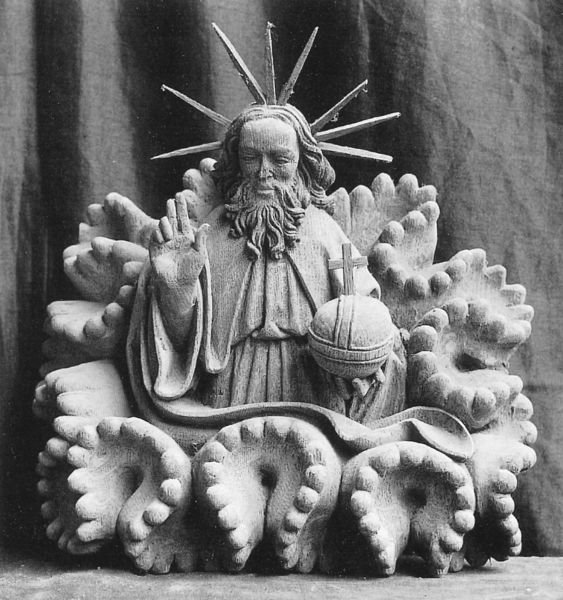
Titel: Gottvater aus dem Auszug des Dreifaltigkeitsretabels
Künstler: Arnt van Tricht
Standort: Kalkar, Nikolaikirche (EU - D - NRW)
Schlagwörter: gott, hand, himmel, mann, umhang, wolken, blumen, finger, geste, haar, holz, mund, nase, stirn, wolke, bart, augen, bärtig, falten, lang, stein, vollbart, ärmel, vorhang, figur, gewand, haare, mantel, krone, lippen, skulptur, wellen, könig, ornamente, foto, glaube, kreuz, religion, strahlen, wirbel, kugel, wellig, schein, heiligenschein, aigen, christus, jesus, erhoben, segen, segnen, heiliger, heilig, petrus, christentum, schwur, göttlich, weltkugel, glorie, strahlenkranz, reichsapfel, segnend, erdapfel, wolcke, schwören, w, sakrileg, weltapfel, ornamentde, montranz, figue